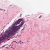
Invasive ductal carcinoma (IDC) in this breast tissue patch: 0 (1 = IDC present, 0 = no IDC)